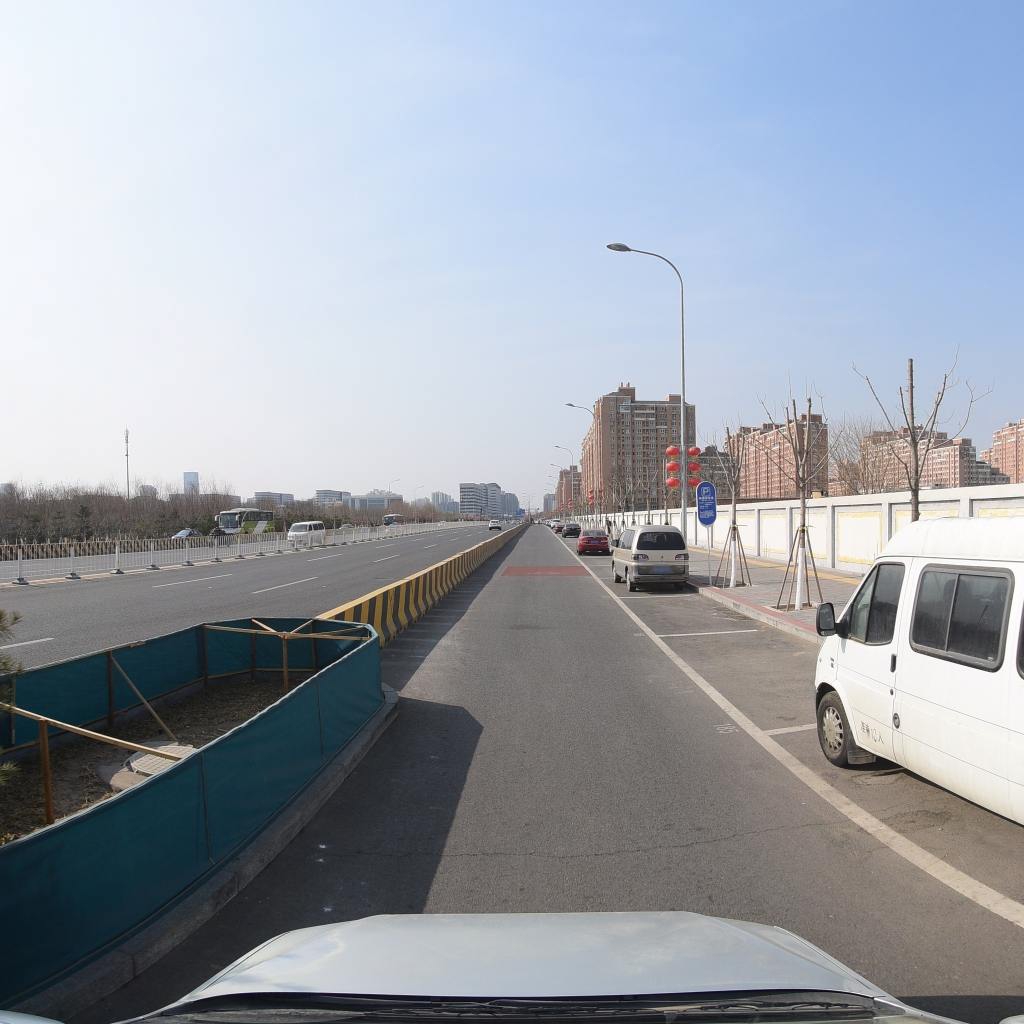
Region: Fengtai
Road damage annotations: transverse crack